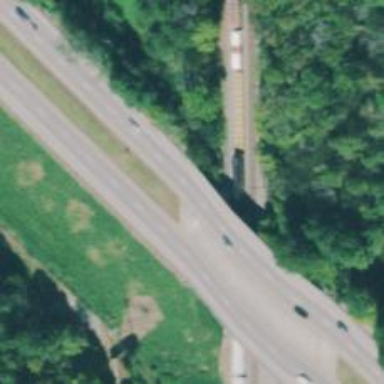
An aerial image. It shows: Viaduct bridge on motorway.